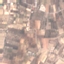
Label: PermanentCrop